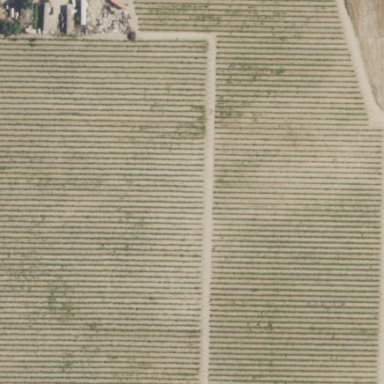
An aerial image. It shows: Beautiful vineyard in the countryside.